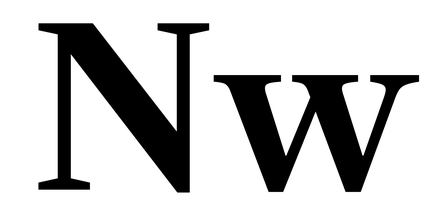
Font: LibreCaslonText_SemiBold